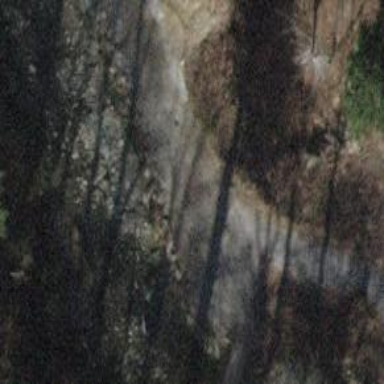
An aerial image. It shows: Path with pebblestone surface.